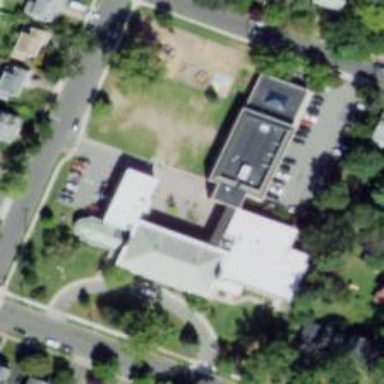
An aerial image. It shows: School.